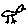
Label: bird